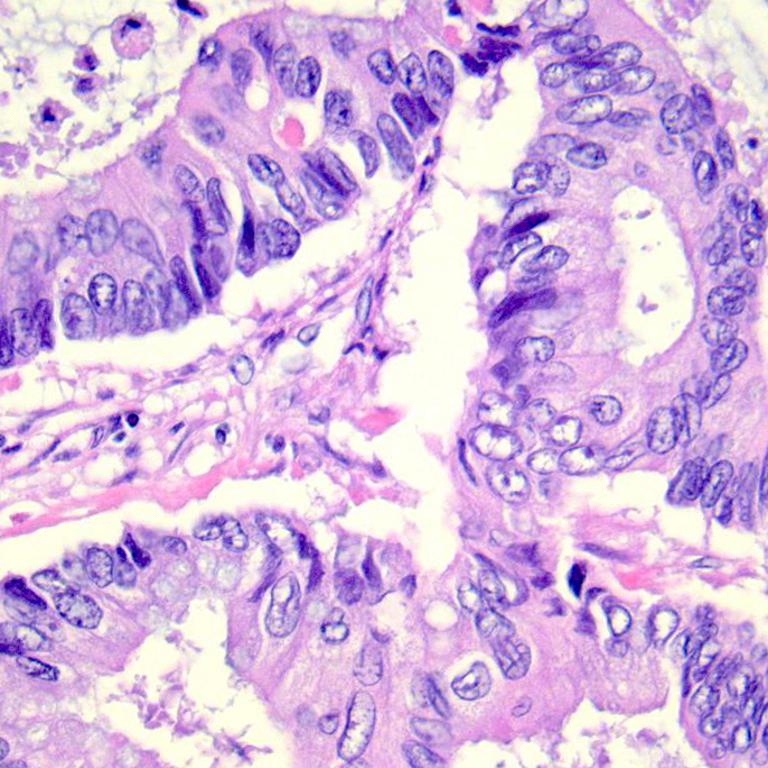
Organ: colon
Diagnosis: adenocarcinomas